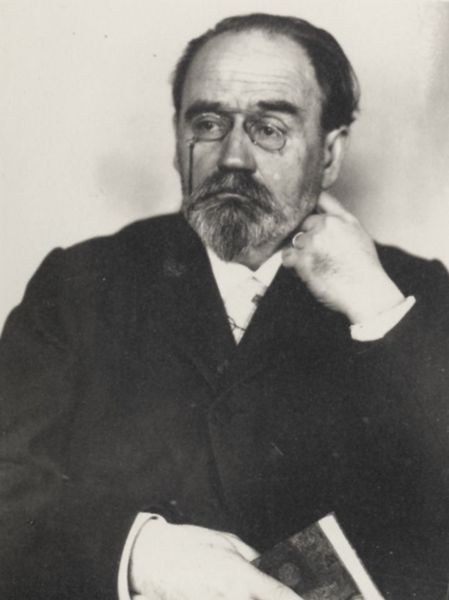
Titel: Zola
Künstler: Francois Emile Zola
Schlagwörter: hand, mann, schatten, weiß, sitzen, frankreich, grau, haar, licht, mund, nase, ohr, schwarz, stirn, blick, alt, anzug, bart, hemd, jacke, augen, band, falten, gesicht, kragen, trauer, vollbart, bildnis, herr, hände, portrait, porträt, schauen, haare, mantel, sitzend, augenbrauen, brustbild, kinn, knopf, lippe, lippen, ohren, traurig, deutschland, papier, ernst, halstuch, nachdenklich, augenbraue, denkerpose, knöpfe, kinnbart, revers, sakko, ring, foto, fotografie, photographie, philosoph, buch, denken, gestützt, münchen, schwarz-weiss, brille, schriftsteller, literat, stirnfalten, manschette, proträt, kunst, älter, freud, spitzbart, halbglatze, kneifer, zwickel, zwicker, photo, halbfigurig, büchlein, abstützen, müde, leser, monokel, professor, ehering, philosophie, hemdskragen, sacko, jurist, rung, photogrpahie, weimarer republik, denkerfalten, frontalportrait, kunsthistoriker, mann foto, historiker, verdrossen, dr., grafporträt, braille